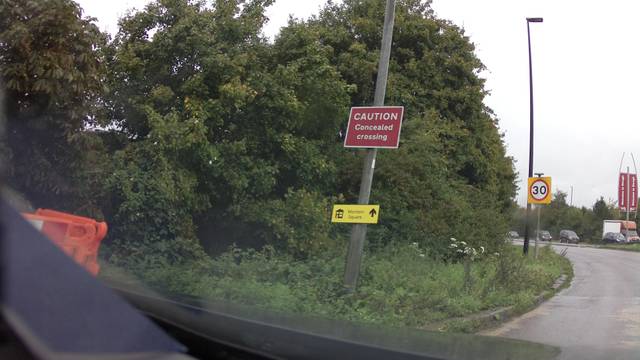
Region: United Kingdom
Coordinates: 51.504, -0.6163